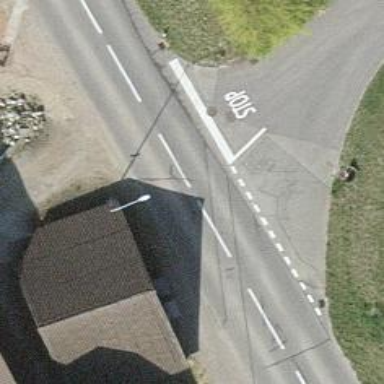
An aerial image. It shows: Tertiary road.